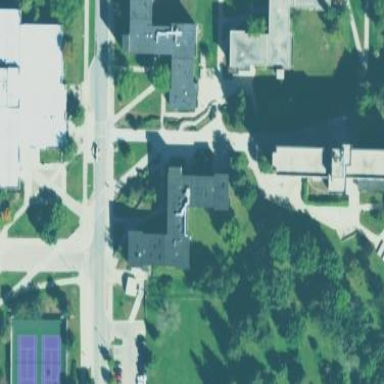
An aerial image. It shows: Dormitory building.